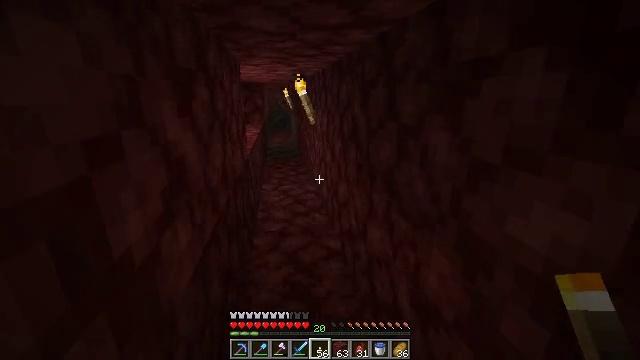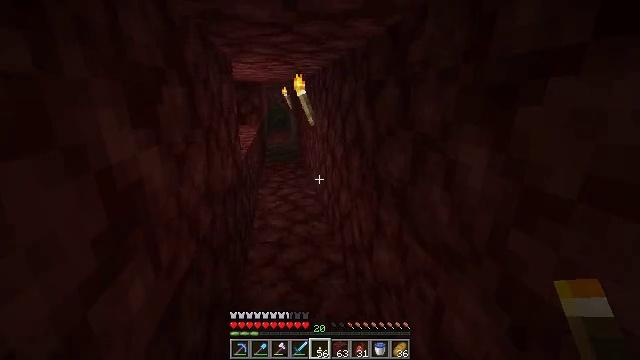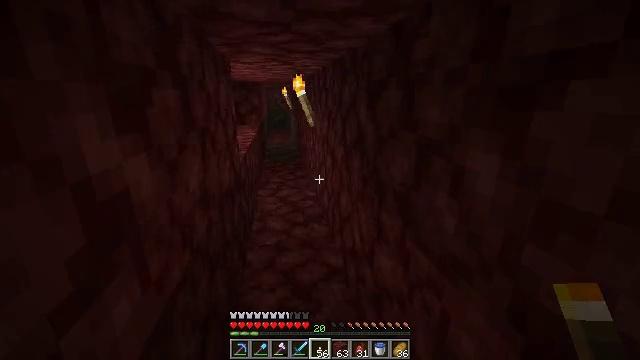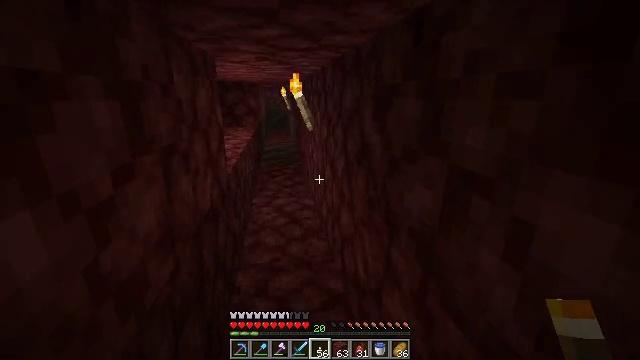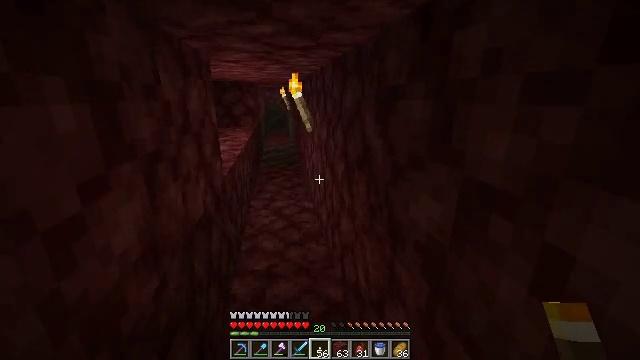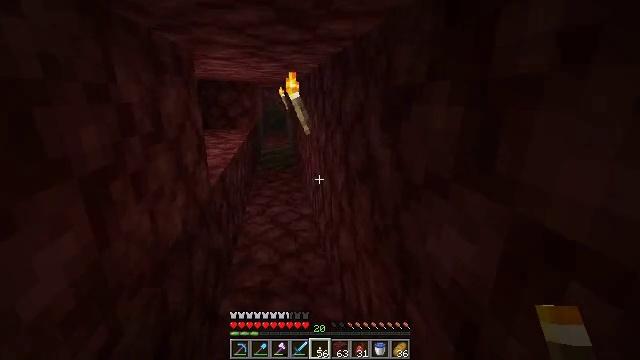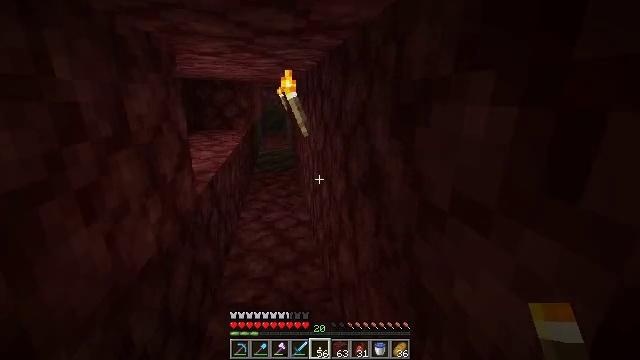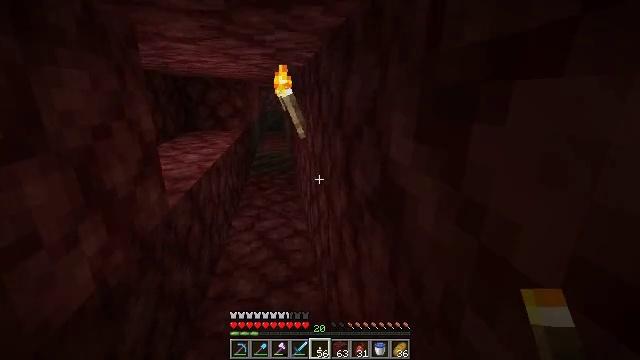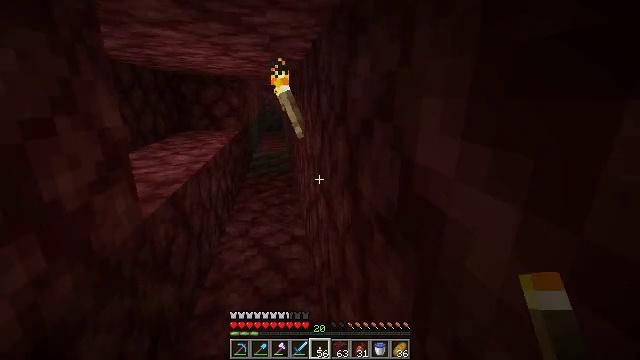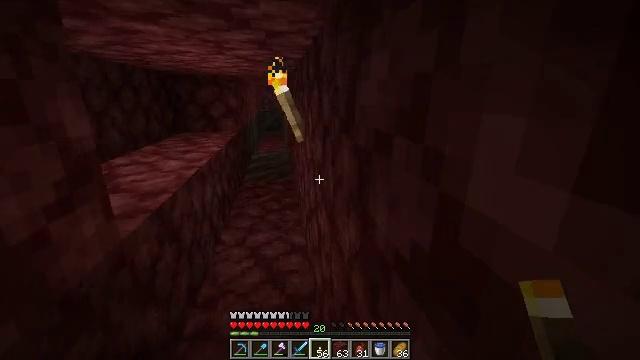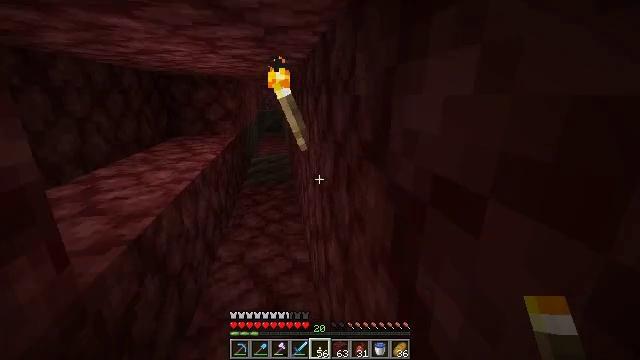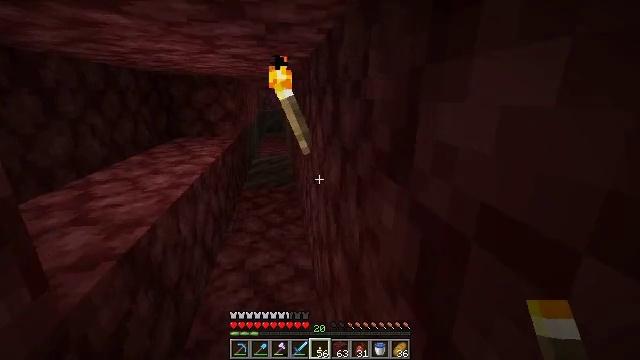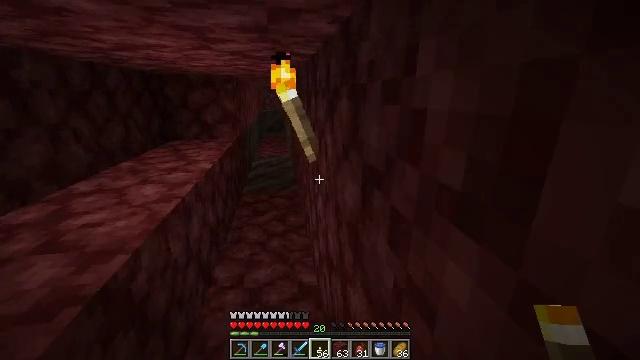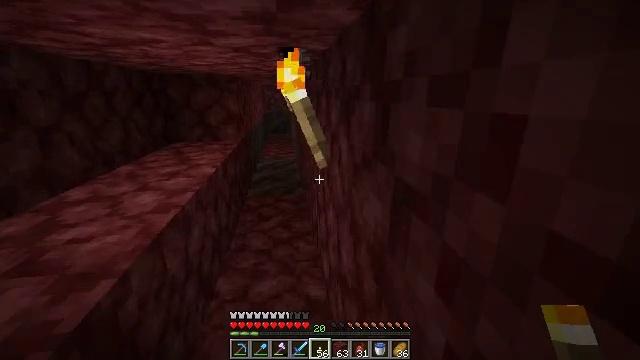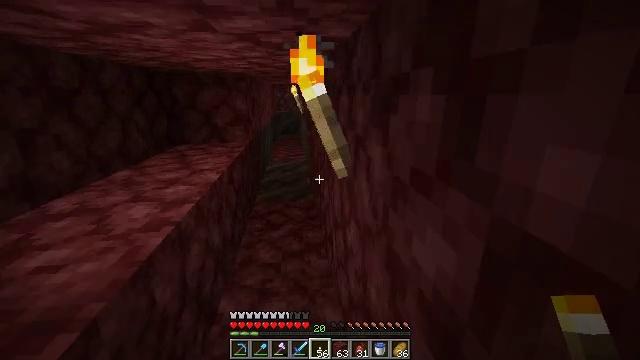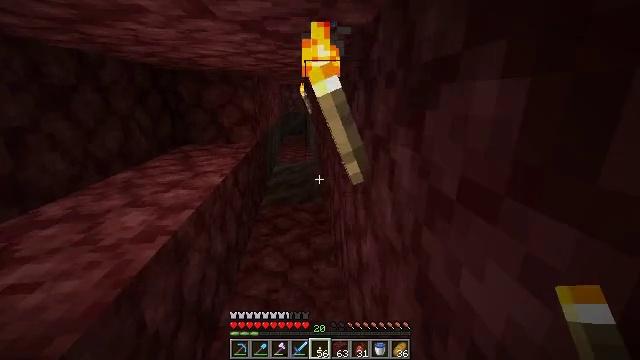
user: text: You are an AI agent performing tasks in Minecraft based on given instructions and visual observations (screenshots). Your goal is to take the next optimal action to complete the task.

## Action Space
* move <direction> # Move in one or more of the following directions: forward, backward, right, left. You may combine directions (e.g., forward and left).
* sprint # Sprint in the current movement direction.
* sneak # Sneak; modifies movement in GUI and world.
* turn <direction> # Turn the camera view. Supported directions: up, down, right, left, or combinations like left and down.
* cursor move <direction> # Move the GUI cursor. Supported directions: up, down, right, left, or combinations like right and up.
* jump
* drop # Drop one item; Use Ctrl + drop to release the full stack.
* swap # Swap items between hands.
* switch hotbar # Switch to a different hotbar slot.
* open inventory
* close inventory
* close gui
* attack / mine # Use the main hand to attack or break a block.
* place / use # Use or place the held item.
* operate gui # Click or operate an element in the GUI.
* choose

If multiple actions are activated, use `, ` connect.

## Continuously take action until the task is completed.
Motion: motion action
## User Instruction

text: Mine nether bricks.
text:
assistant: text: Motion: move forward
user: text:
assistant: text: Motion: move forward
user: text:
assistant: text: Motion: move forward
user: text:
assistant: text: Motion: move forward
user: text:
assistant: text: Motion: move forward
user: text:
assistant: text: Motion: move forward
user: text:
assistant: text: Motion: move forward
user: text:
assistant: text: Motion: move forward
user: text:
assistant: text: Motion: move forward
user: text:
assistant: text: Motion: move forward
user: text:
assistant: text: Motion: move forward
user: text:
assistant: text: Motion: move forward
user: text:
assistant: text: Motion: move forward, turn left
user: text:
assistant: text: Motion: move forward, turn left
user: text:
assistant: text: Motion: move forward, turn left
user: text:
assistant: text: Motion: move forward
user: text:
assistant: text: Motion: move forward
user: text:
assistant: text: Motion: move forward
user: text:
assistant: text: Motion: move forward
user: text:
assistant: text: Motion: move forward
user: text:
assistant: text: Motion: move forward
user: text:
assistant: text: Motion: move forward
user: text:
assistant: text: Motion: move forward
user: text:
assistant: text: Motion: move forward
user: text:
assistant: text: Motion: move forward
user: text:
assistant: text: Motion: move forward
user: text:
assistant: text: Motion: move forward
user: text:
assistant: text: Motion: move forward
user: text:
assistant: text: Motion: move forward
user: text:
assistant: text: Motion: move forward